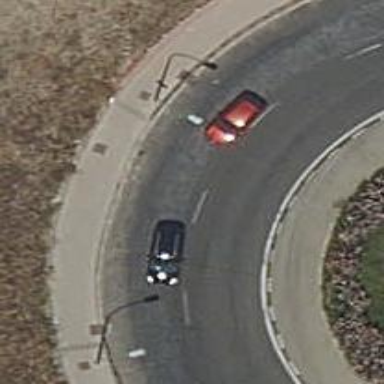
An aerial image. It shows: Roundabout at tertiary road junction.